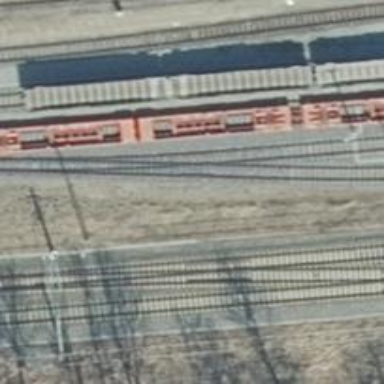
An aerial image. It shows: Abandoned railway siding.